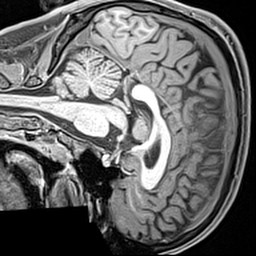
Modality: T1w
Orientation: sagittal
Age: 26
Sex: male
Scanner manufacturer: siemens
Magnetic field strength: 3 T
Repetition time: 2.4 s
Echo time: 0.0022 s